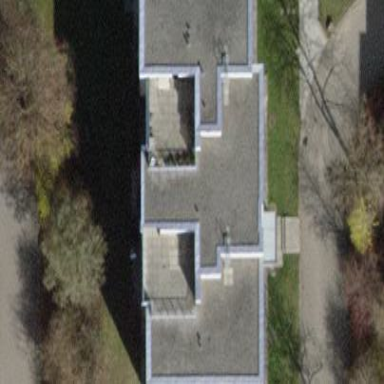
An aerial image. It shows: Terrace building.